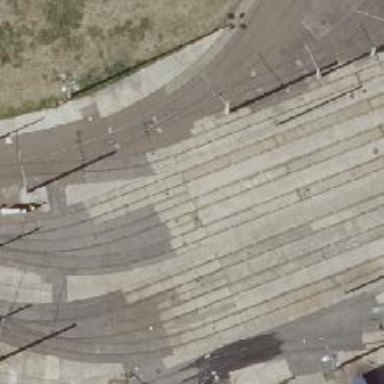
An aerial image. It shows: Railway switch.